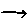
Label: line